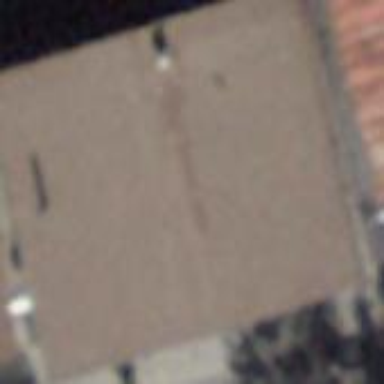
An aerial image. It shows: Fast food restaurant building.